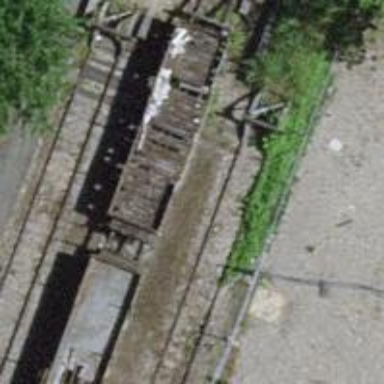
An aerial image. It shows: Railway buffer stop.